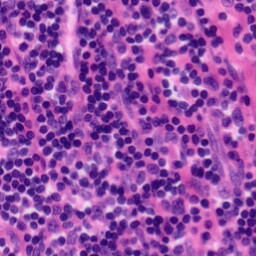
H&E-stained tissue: Tonsil